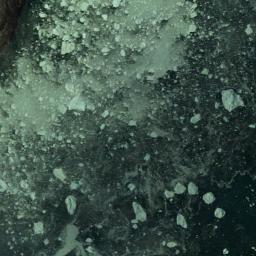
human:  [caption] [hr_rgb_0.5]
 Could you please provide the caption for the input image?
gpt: A lot of small pieces of sea ice gather together .

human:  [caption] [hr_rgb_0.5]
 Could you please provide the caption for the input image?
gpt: There are many ice on the deep green sea .

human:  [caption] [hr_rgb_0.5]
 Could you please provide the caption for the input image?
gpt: Countless ice cubes of various sizes are connected into a loose, Large piece floating on the blue sea .

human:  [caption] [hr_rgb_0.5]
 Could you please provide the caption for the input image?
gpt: The sea is surrounded by sea ice .

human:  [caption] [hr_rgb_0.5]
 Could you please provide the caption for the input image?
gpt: There are many pieces of sea ice .